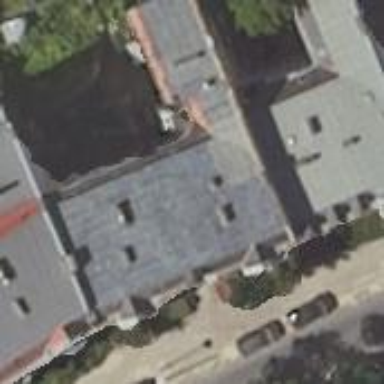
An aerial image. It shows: Building.